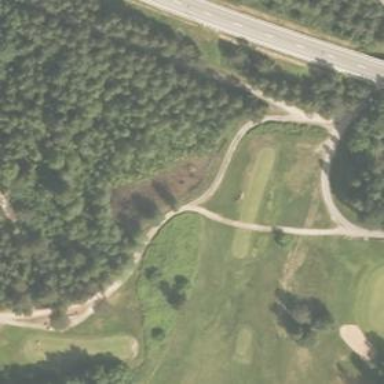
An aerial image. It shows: Service road designated as golf cart path.